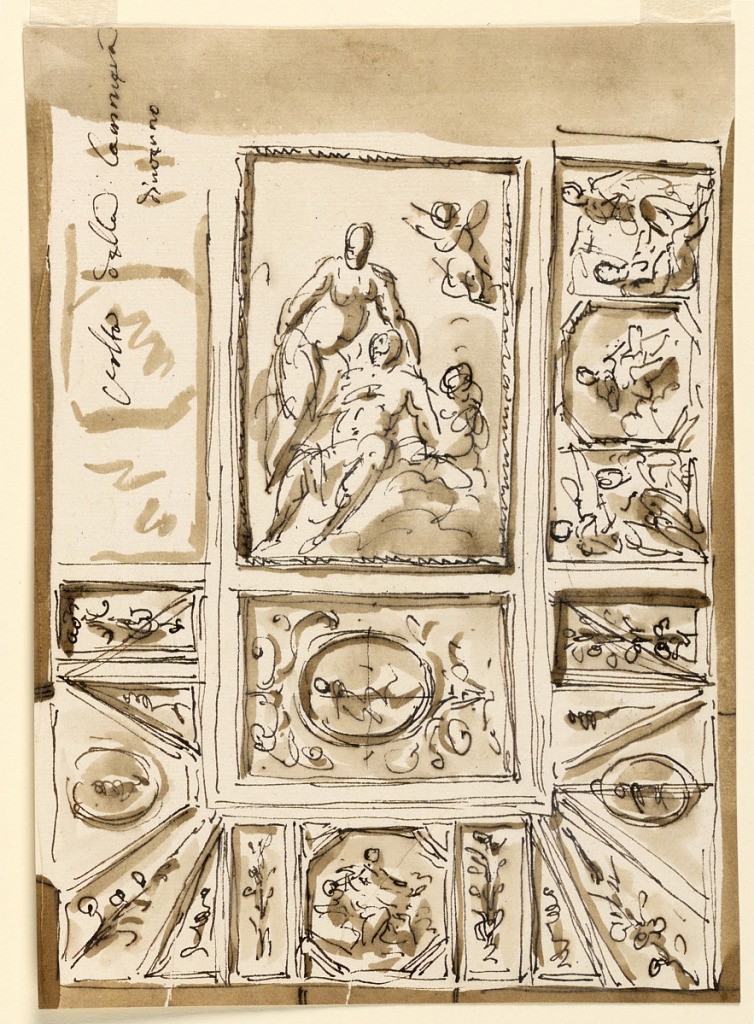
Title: Design for Ceiling Decoration
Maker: Giuseppe Barberi, Italian, 1746–1809
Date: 1746–1809
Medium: Pen and brown ink, brush and brown wash on off-white laid paper
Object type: Drawing
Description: Design for ceiling decoration, possibly for the Winter Bedroom, Palazzo Altieri.